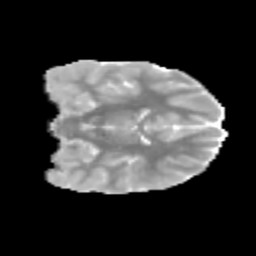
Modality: MD
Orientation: coronal
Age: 9
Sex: female
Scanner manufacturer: siemens
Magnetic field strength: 3 T
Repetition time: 3.8 s
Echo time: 0.07 s